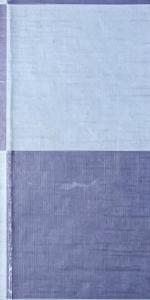
Label: Empty